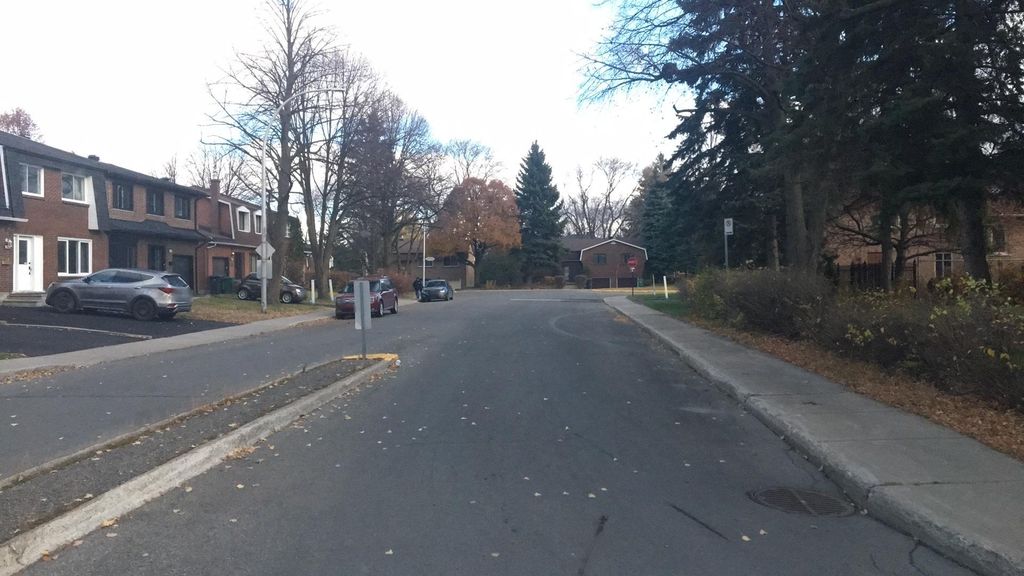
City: montreal